Question: I have tried to implement the google plus button into our site, but the popup bubble is really weird.

I have used the following code:
'''
<g:plusone annotation="none"></g:plusone>
<!-- Place this render call where appropriate -->
<script type="text/javascript">
(function() {
var po = document.createElement('script'); po.type = 'text/javascript'; po.async = true;
po.src = 'https://apis.google.com/js/plusone.js';
var s = document.getElementsByTagName('script')[0]; s.parentNode.insertBefore(po, s);
})();
</script>
'''
We uses some table on our page , and it seems it resets the google plus button's css. ( I know, it's weird to use table as a part of the design, so we use them correctly and not for the layout! )
Because we need that css code, how can I redefine the css of the google+ share bubble?
It's so important, I have seen some details like .pls-topTail, .pls-vertShimLeft, .pls-contentLeft , but any correct documentation for this I haven't seen yet.
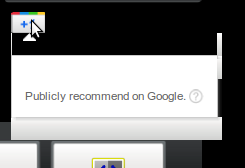
Answer: Added a table:not(.gc-bubbleDefault) into the css everywhere where previously just a table was defined resolved the problem.